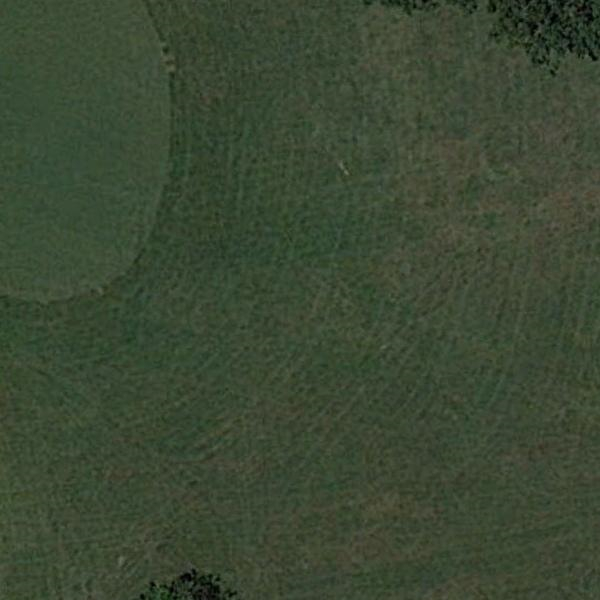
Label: Meadow